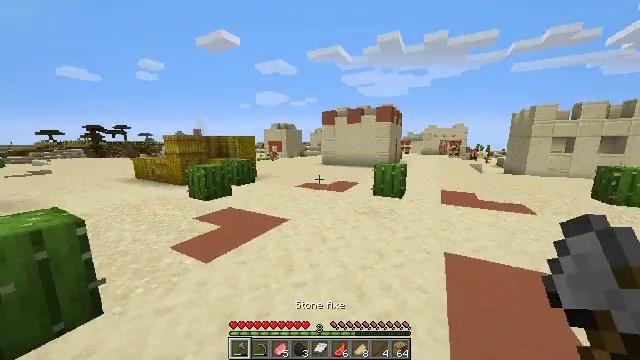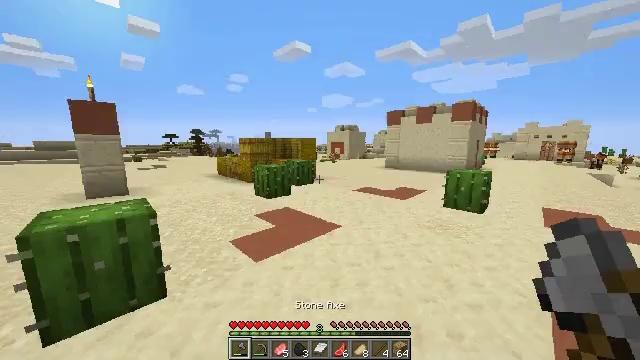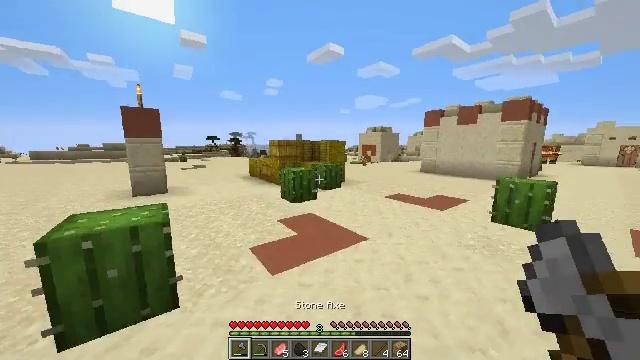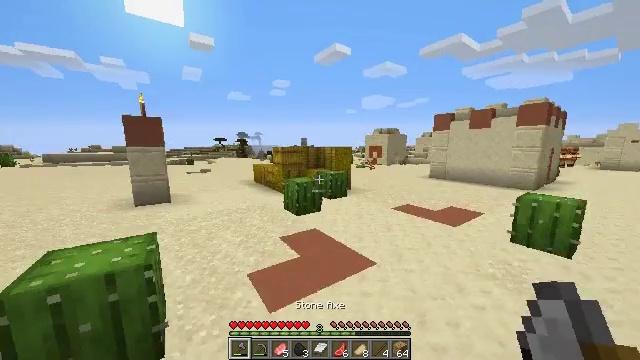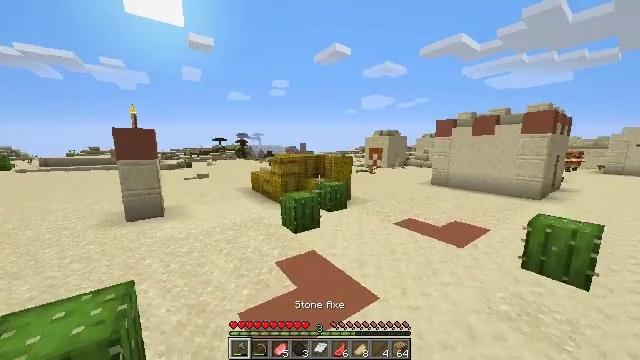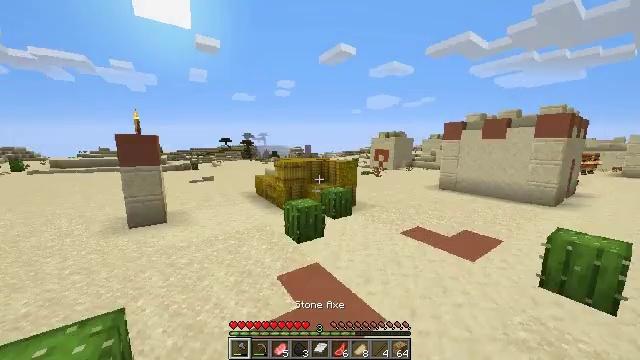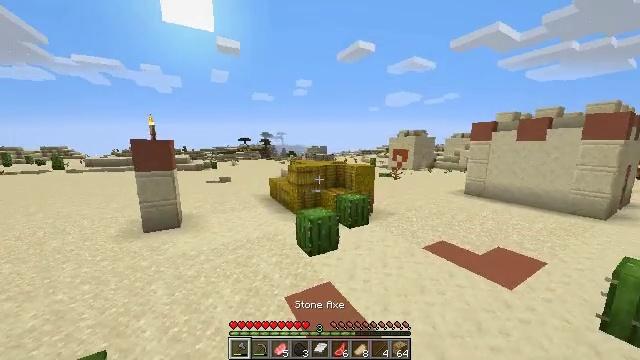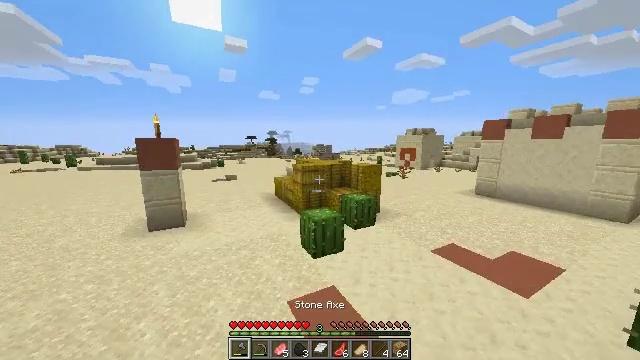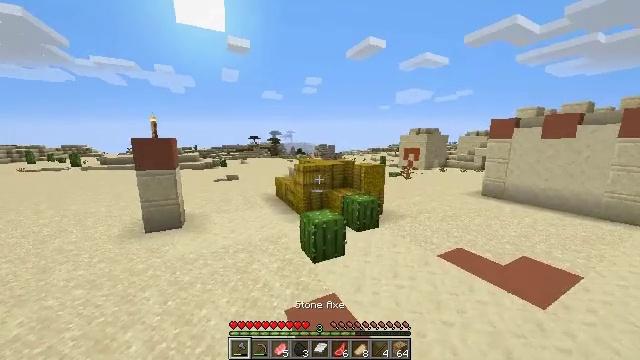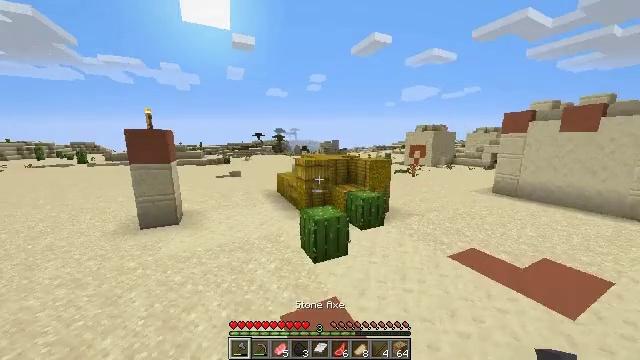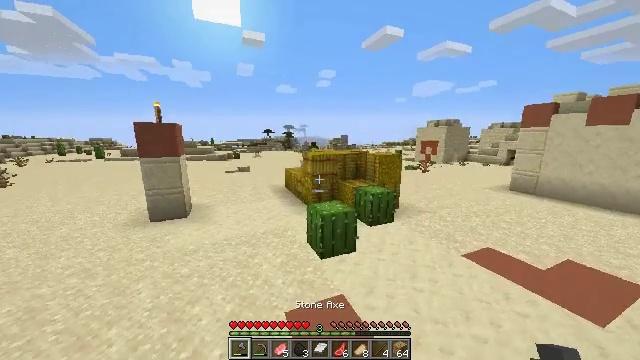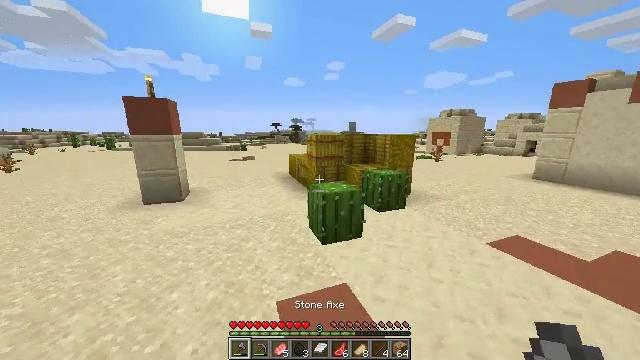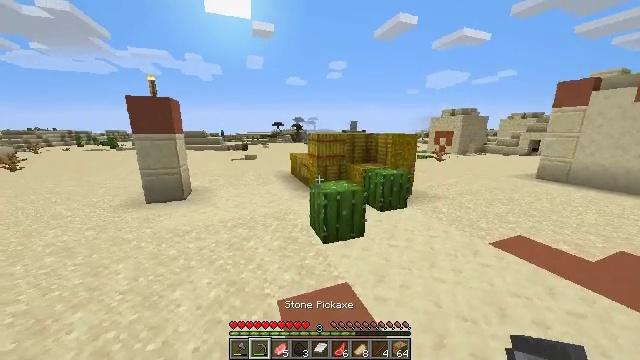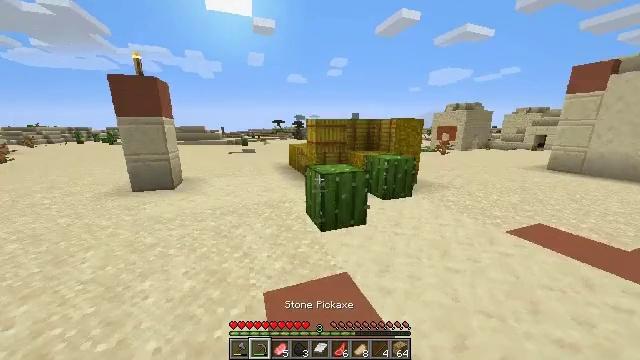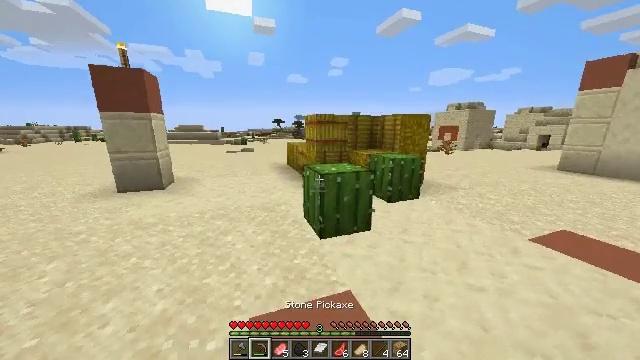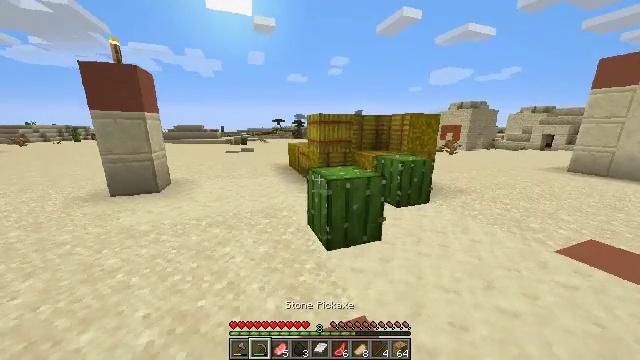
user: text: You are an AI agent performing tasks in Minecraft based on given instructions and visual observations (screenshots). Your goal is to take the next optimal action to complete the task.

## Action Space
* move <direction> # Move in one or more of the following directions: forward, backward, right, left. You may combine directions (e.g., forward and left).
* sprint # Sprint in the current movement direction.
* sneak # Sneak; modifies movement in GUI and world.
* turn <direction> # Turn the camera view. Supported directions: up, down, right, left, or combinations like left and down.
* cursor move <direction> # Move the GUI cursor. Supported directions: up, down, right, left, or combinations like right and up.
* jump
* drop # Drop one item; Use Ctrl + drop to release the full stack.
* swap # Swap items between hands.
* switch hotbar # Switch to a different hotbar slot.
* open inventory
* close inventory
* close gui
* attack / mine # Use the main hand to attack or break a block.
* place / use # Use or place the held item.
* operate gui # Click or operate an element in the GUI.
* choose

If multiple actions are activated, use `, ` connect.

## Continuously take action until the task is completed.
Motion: motion action
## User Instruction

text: Collect a hay block for crafting.
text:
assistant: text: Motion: move forward, turn left
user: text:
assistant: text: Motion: move forward, sprint, turn left, jump
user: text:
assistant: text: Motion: move forward, sprint, turn left, jump
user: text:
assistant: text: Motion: move forward, sprint, jump
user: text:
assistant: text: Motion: move forward, sprint, turn left, jump
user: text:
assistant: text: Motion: move forward, sprint, turn left, jump
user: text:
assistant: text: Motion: move forward, sprint, turn left, jump
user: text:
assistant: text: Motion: move forward, sprint
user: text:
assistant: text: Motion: move forward, sprint, turn left
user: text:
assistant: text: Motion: move forward, sprint, turn left
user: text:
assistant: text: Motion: move forward, sprint, turn left and down
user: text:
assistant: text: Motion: move forward
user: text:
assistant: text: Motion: move forward and move left
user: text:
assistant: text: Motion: move forward and move left
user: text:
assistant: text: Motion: move forward and move left
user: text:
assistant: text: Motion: move forward and move left, sprint
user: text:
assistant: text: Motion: move forward and move left, sprint
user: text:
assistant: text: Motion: move forward and move left, sprint
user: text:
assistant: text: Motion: move forward and move left, sprint
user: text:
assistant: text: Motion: move forward and move left, sprint, turn right and down
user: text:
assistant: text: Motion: move forward and move left, sprint, turn right
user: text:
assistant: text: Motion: move forward and move left, sprint, turn right
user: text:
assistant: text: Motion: move forward and move left, sprint, turn right and up
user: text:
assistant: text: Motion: move forward and move left, sprint, turn right and up
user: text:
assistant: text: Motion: move forward and move left, sprint, turn right and up
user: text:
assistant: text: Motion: move forward and move left, sprint, turn up
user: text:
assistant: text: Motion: move forward and move left, sprint, turn up
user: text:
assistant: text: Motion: move forward and move left, sprint
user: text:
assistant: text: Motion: move forward and move left, sprint, attack / mine
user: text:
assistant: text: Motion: move forward and move left, turn right, attack / mine